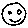
Label: smiley face